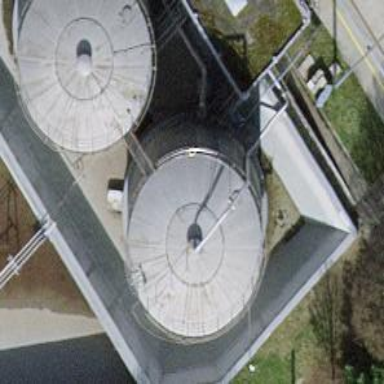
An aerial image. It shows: Industrial building with storage tank.